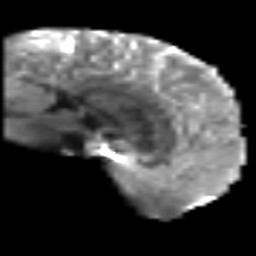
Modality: T2w
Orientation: sagittal
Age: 50
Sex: male
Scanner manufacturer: siemens
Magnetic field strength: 3 T
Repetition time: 6.1 s
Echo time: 0.101 s